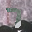
Label: 7